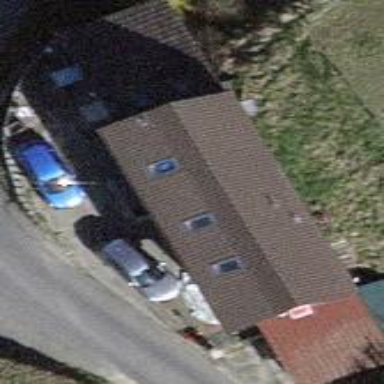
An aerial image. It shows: Detached building.